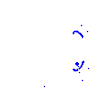
Particle: proton